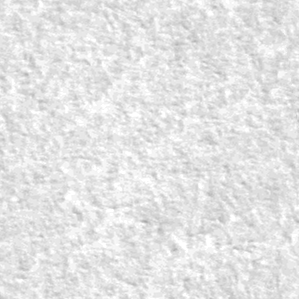
Label: frost